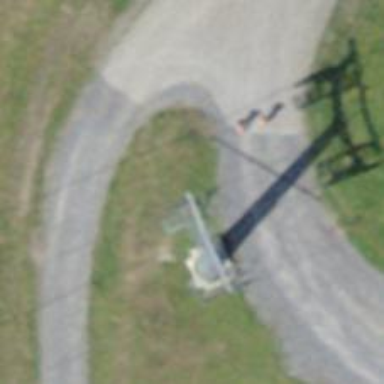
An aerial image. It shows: Pylon for aerialway.